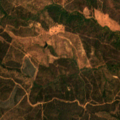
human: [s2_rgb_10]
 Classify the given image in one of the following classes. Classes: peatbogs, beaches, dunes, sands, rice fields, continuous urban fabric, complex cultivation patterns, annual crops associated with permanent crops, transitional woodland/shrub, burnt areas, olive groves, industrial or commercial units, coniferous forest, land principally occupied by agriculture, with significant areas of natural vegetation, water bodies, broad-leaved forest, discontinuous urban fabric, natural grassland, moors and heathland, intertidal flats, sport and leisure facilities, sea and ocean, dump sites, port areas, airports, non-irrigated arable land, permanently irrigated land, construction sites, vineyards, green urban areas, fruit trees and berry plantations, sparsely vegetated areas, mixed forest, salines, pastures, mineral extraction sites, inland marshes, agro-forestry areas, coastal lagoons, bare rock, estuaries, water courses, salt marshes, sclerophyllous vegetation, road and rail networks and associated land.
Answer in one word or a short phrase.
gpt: broad-leaved forest, transitional woodland/shrub